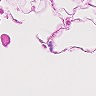
Metastatic tissue present: no